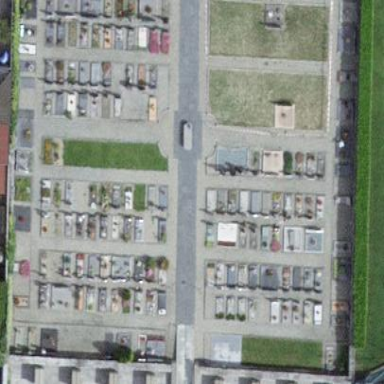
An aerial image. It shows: Cemetery.